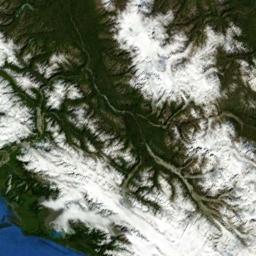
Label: snowberg